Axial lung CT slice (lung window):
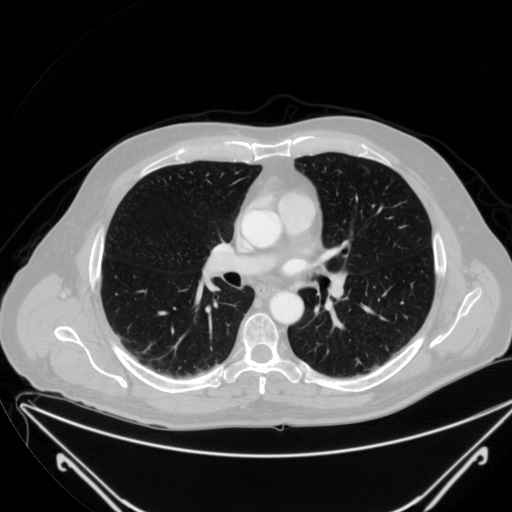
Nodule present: no